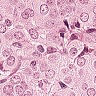
Metastatic tissue present: yes